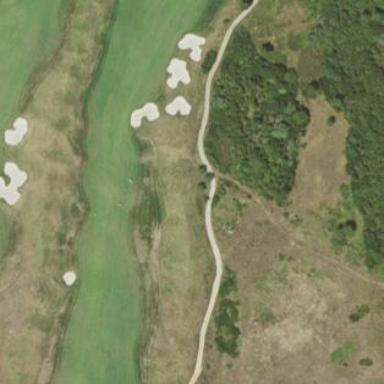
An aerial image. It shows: Golf rough area.